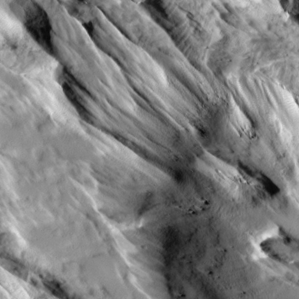
Label: non_frost